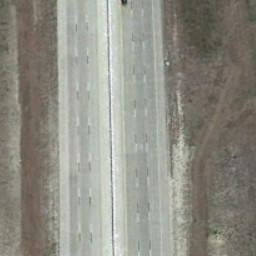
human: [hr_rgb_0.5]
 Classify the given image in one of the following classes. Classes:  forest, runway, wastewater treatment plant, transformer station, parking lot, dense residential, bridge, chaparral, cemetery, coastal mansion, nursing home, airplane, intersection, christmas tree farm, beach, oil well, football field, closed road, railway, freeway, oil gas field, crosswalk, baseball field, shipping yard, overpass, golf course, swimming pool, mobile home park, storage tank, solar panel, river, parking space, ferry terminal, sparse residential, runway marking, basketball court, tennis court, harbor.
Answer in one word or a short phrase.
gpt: freeway